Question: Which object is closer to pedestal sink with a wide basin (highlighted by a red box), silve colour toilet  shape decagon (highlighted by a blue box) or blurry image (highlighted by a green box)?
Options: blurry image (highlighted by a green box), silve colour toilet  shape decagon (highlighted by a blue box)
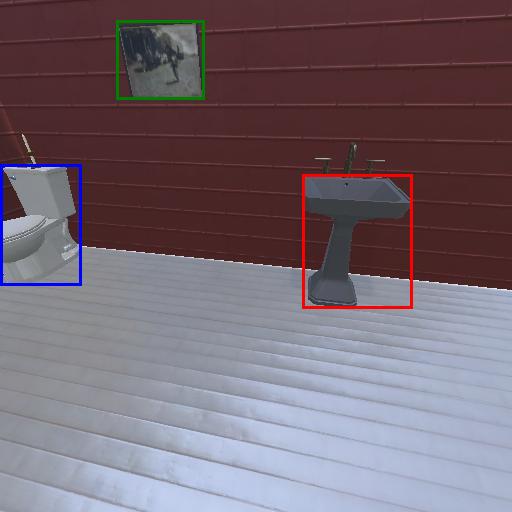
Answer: blurry image (highlighted by a green box)